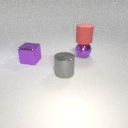
large gray metal cylinder in front of large purple metal cube